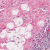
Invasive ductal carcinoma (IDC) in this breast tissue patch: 0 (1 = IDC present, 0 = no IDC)